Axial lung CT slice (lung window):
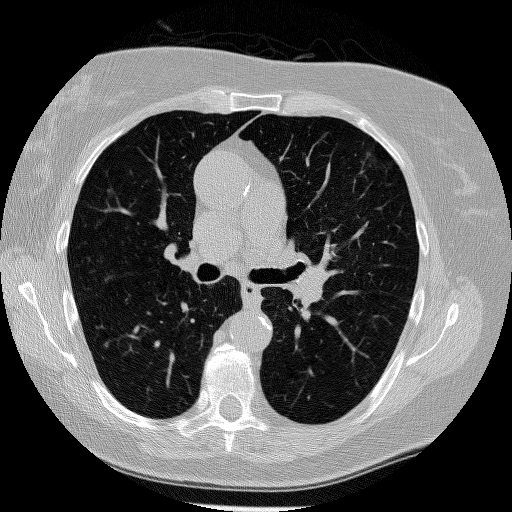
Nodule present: no